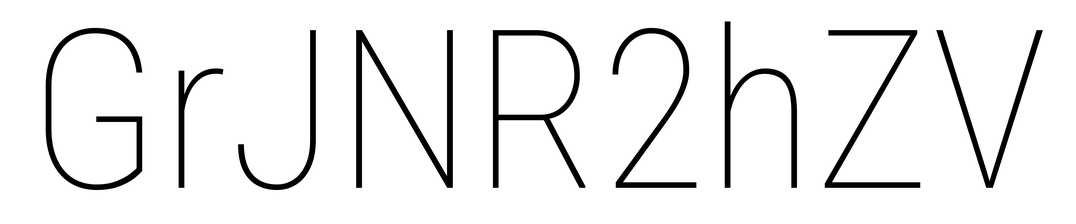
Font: Roboto_Condensed_Thin